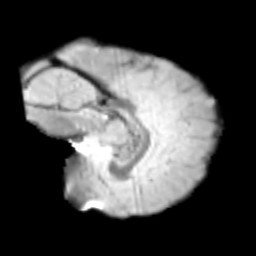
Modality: T2w
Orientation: sagittal
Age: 11
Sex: male
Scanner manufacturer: siemens
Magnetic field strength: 3 T
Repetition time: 3.8 s
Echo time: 0.07 s